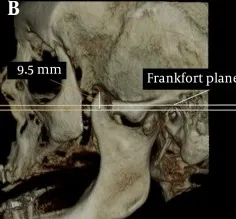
3D view of the elongated left coronoid process.
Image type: radiology (ct)